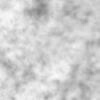
Label: no_change